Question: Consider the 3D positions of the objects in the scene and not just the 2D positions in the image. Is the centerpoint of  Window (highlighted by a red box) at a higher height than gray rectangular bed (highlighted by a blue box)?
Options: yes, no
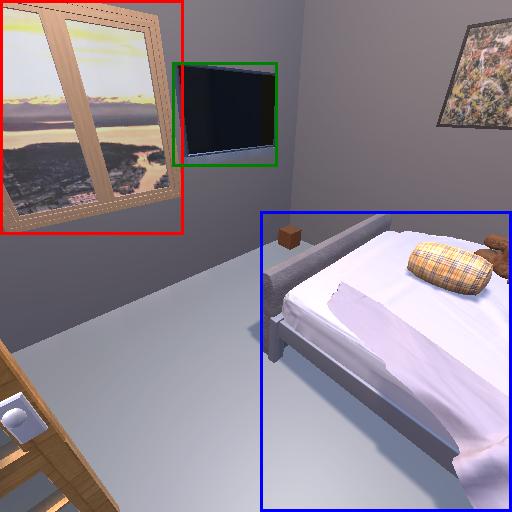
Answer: yes